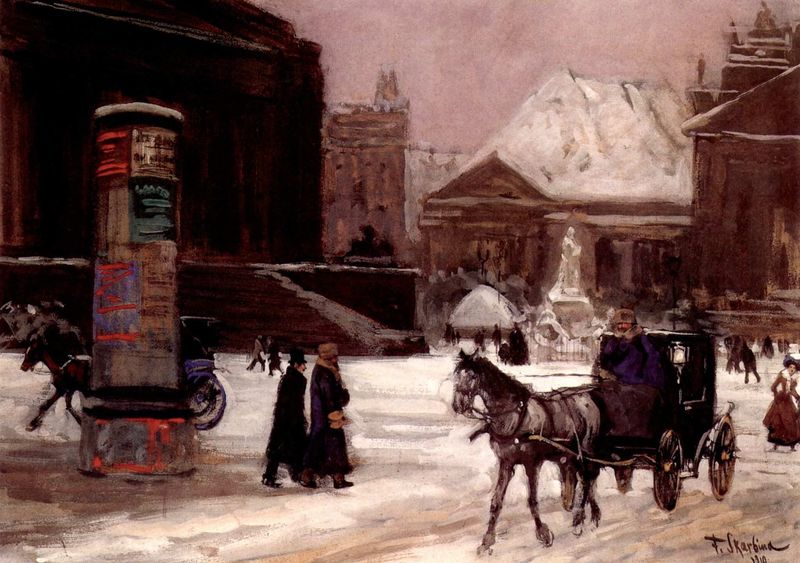
Titel: Berlin, Winterlicher Spätnachmittag auf dem Gendarmenmarkt
Künstler: Franz Skarbina
Standort: Berlin
Institution: Berlin Museum
Schlagwörter: blau, dunkel, gemälde, himmel, mann, schatten, weiß, wolken, aquarell, frauen, impressionismus, menschen, stadt, bewegung, braun, fenster, frau, hut, kleid, kreide, laterne, männer, paris, schwarz, straße, säule, zeichnung, dach, dame, eis, gebäude, haus, rot, schnee, weg, herren, leute, malerei, mütze, mützen, wand, architektur, pelz, sockel, bild, herr, signatur, häuser, kalt, kirche, figur, mantel, realismus, oper, theater, brunnen, genre, pferd, pferde, reiter, räder, turm, skulptur, statue, fell, rappe, genrebild, passanten, last, russland, dächer, giebel, winter, spazieren, droschke, kutsche, kutschen, markt, platz, werbung, figuren, rad, wagen, treppe, treppen, monet, homme, manet, stufe, stufen, tor, berlin, münchen, palast, dom, kälte, denkmal, straßenszene, plakat, kutscher, mäntel, litfasssäule, reklame, moskau, rathaus, schimmel, portal, muff, ross, bibliothek, fellmütze, rampe, femme, paysage, cheval, schindel, standbild, ville, staue, zinne, plakate, gouache, toit, droschken, église, hiver, neige, gens, schneelast, dme, personnages, pferdefuhrwerk, rue, fiaker, gendarmenmarkt, litfassäule, gutter, schneehaube, renoir, cheveaux, monoment, camaieux, fiacre, pfedre, litfasssäile, bâtiment, mendschen, litfasäule, skarbina, calèche, publicité, f. skarbina, colonne morris, fewmme, rathuas, litfaß